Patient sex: M
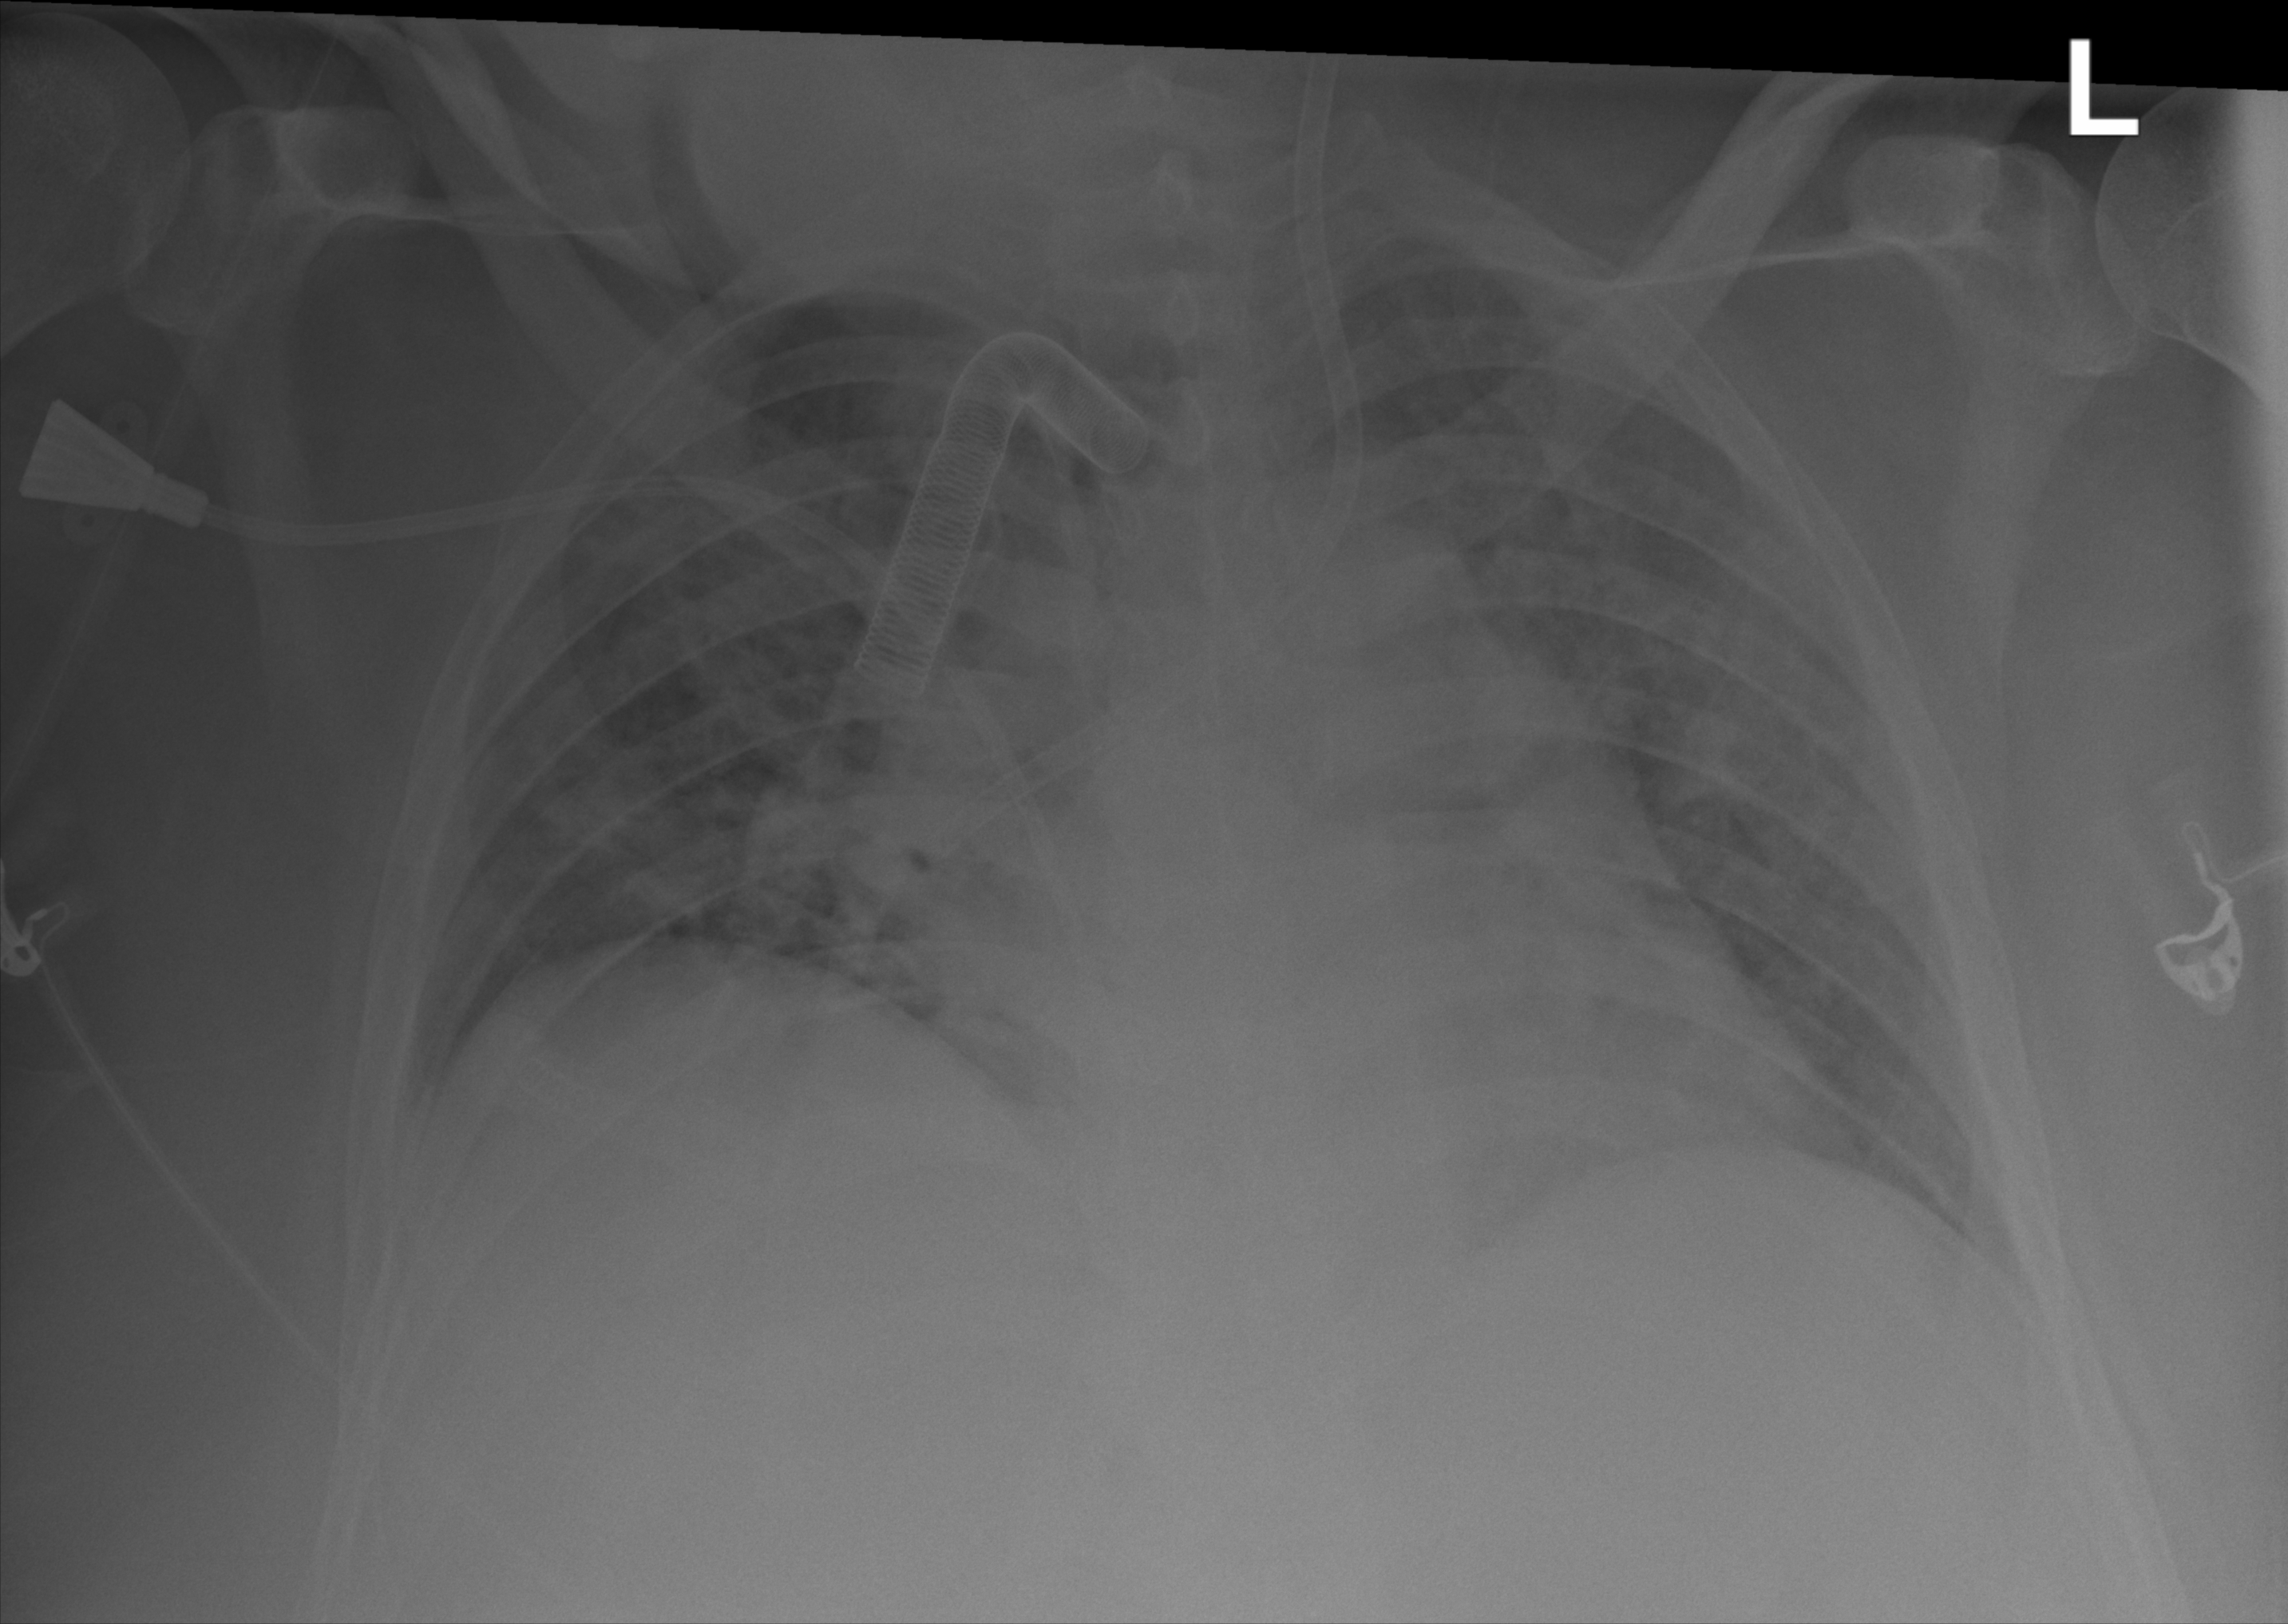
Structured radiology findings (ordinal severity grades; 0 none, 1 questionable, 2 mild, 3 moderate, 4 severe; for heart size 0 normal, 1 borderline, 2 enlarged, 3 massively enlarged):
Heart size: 2
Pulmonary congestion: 1
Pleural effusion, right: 0
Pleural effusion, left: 0
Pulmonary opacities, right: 3
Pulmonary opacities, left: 3
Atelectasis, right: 2
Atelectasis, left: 0